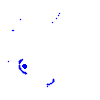
Particle: electron